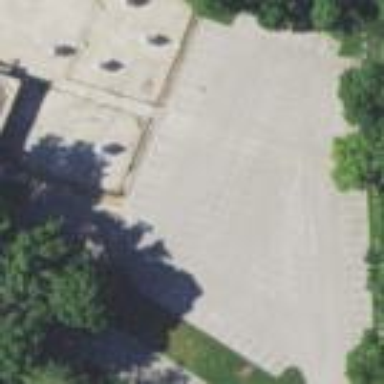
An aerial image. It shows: Parking area with surface.